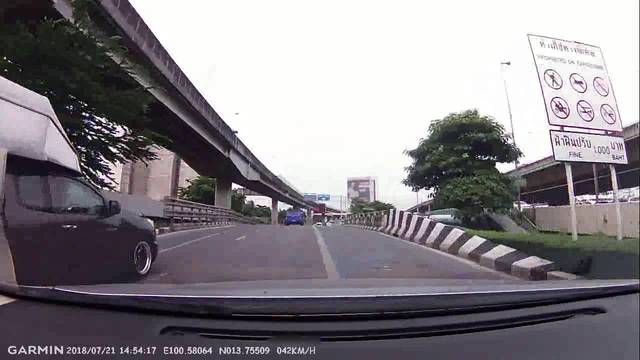
Region: Thailand
Coordinates: 13.755, 100.581